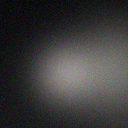
Screen state: off